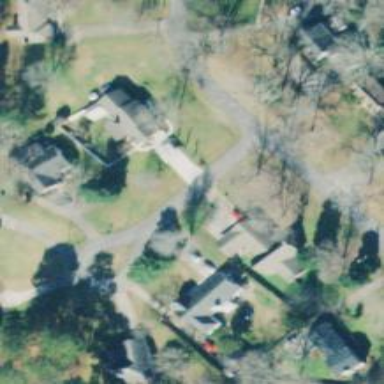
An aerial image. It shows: Neighborhood.